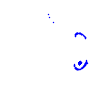
Particle: pion